Question: Making an active nav element for a menu isn't too difficult, here is an example. <URL>
'''
<ul>
<li><a href="" title="Home">Home</a></li>
<li class="active"><a href="" title="Deals">Deals</a></li>
<li><a href="" title="Support">Support</a></li>
<li><a href="" title="Contact">Contact</a></li>
</ul>
'''
CSS:
'''
html {
filter: expression(document.execCommand("BackgroundImageCache", false, true));
}
ul {
background: url(http://shared.web2works.co.uk/tmp/tab-bg-top.png) no-repeat;
height: 51px;
font-family: arial;
font-size: 14px;
}
ul li {
float: left;
height: 51px;
}
ul li a {
display:block;
background: url(http://shared.web2works.co.uk/tmp/nav-seperator.gif) no-repeat top right;
padding: 17px 20px 17px 21px;
text-decoration: none;
color: #263e60;
}
ul li:last-child a{
/*background-image: none;*/
}
ul li:first-child a{
padding-right: 75px;
}
li.active a, li:hover a {
background: #02284c;
color: #FFF;
margin-left: -2px;
padding-left: 23px;
}
'''
What I need is a bit different. In most active states people tend to style their menu buttons so you can use the same style for every button. I need it so the buttons activate a different image for every state.
This is an image of what I'm talking about:

Those buttons have different glow effects which are all different images. When you select a different button the glow should stay active. So if I do it this way I'm not able to use the same style for every button.
The buttons change pages and the hovers work correctly, I'm just having trouble with setting the states for each button to active when it reaches it's destination page. The only state that works is the first button, the home page.
Here is my code(important bits):
'''
<div id="wrapper">
</div>
<div class="menu" id="menunav">
<ul class="menuul">
<li><a id="home-link">Home</a>
</li>
<li><a id="work-link">Work</a>
</li>
<li><a id="about-link">About</a>
</li>
<li><a id="contact-link">Contact</a>
</li>
<li><a id="resources-link">Resources</a>
</li>
</ul>
</div>
'''
CSS:
'''
.menu {
height: 50px;
margin: auto;
width: 650px;
text-align:center;
padding:10px;
}
.menu ul li {
display: inline-block;
margin: 0 10px;
}
.menu ul li a {
display: block;
text-indent: -99999px;
cursor: pointer;
color: #00000;
}
#home-link {
background: transparent url() no-repeat;
width: 90px;
}
#home-link:hover, #home-link.current-item {
background:url() no-repeat;
}
#work-link {
background: transparent url() no-repeat ;
width: 90px;
}
#work-link:hover, #about-link.current-item {
background:url() no-repeat;
}
#about-link {
background:url() no-repeat;
width: 90px;
}
#about-link:hover, #services-link.current-item {
background:url() no-repeat;
}
#contact-link {
background: transparent url() no-repeat;
width: 90px;
}
#contact-link:hover, #work-link.current-item {
background:url() no-repeat;
}
#resources-link {
background:url() no-repeat;
width: 100px;
}
#resources-link:hover, #contact-link.current-item {
background:url() no-repeat;
}
.current-item {
}
'''
JS:
'''
function switchscrollscroll()
{
var scrolloffset = $("#wrapper").scrollLeft();
if(scrolloffset == 0 && scrolloffset <= 1999)
{
$('#menu ul li a').removeClass('current-item');
$('#home-link').addClass("current-item");
}
else if(scrolloffset >= 2000 && scrolloffset <= 3999)
{
$('#menu ul li a').removeClass('current-item');
$('#work-link').addClass("current-item");
}
else if(scrolloffset >= 4000 && scrolloffset <= 5999)
{
$('#menu ul li a').removeClass('current-item');
$('#about-link').addClass("current-item");
}
else if(scrolloffset >= 6000 && scrolloffset <= 7999)
{
$('#menu ul li a').removeClass('current-item');
$('#contact-link').addClass("current-item");
}
else if(scrolloffset >= 8000 && scrolloffset <= 10000)// Contact
{
$('#menu ul li a').removeClass('current-item');
$('#resources-link').addClass("current-item");
}
}
switchscroll();
$("#wrapper").scroll(function(){
switchscrollcroll();
});
});
'''
Images were taken out on purpose. If anyone has done something like this before, I'd appreciate the help.
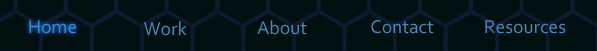
Answer: You can do this by adding a class to the body. For example if you have class 'work' on the body of the work page then your css can look something like
'''
.work #work-link {
background: transparent url(different image) no-repeat ;
}
#work-link {
background: transparent url(default image) no-repeat ;
width: 90px;
}
'''
If you don't want to go around editing every page then you can use jquery to figure out which page you are on and add the appropriate class